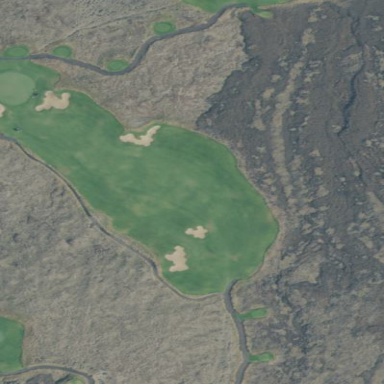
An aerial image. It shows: Golf fairway in the image.